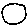
Label: circle